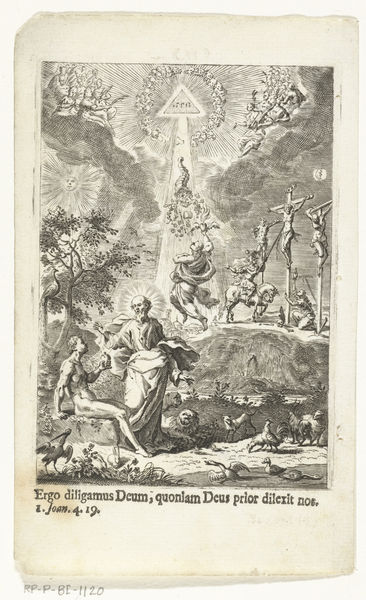
Titel: Allegorie op de liefde van de mens voor God
Künstler: Jan Baptist Berterham
Standort: Amsterdam
Institution: Rijksmuseum
Schlagwörter: christ, gravure, lumière, soleil, cheval, illustration, dessin, latin, nuage, triangle, animaux, dieu, croix, noir et blanc, saint, ancien testament, bible, religion, nouveau testament, apparition, nimbe, évangile, révélation